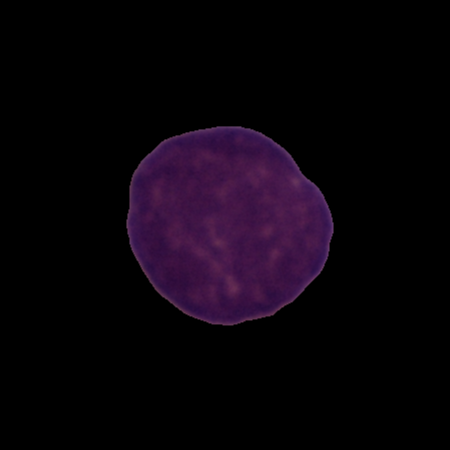
Label: healthy